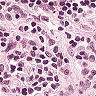
Metastatic tissue present: no